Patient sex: M
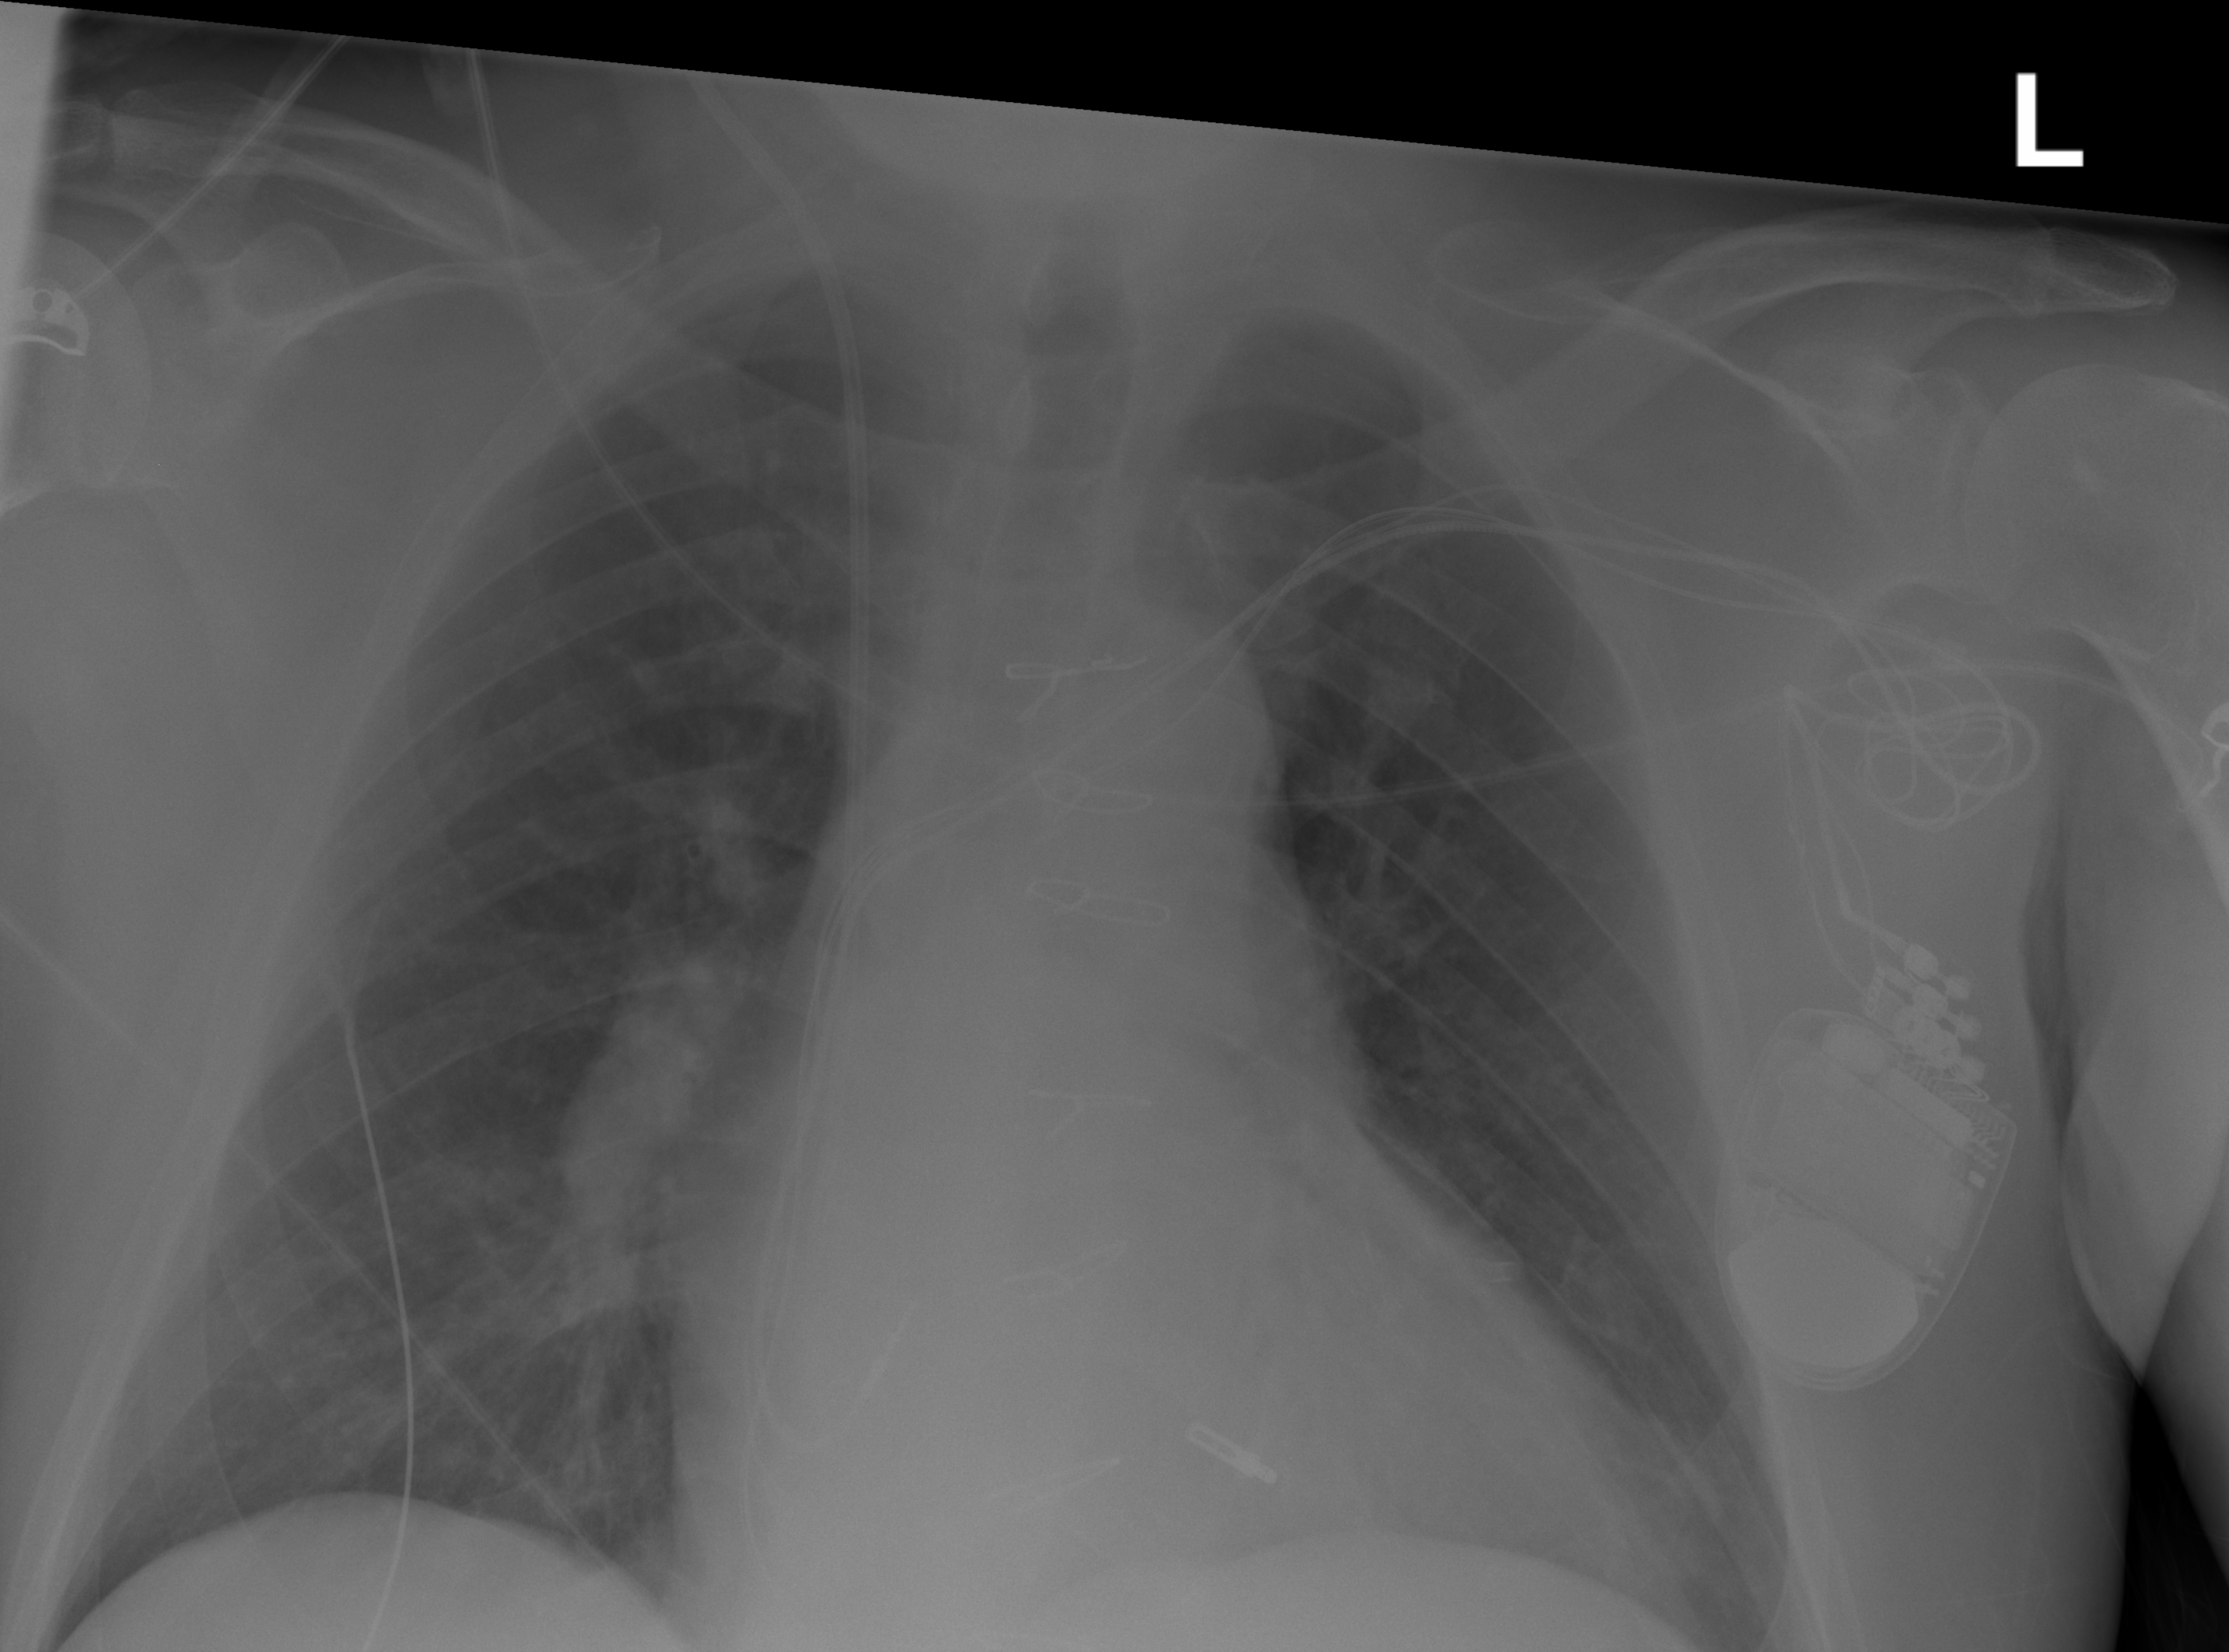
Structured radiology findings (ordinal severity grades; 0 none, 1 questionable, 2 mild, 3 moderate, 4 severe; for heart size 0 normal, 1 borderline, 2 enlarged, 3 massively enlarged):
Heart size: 2
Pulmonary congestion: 2
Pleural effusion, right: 0
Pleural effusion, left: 0
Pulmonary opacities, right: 0
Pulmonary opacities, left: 0
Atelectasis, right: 0
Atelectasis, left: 0